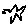
Label: hexagon